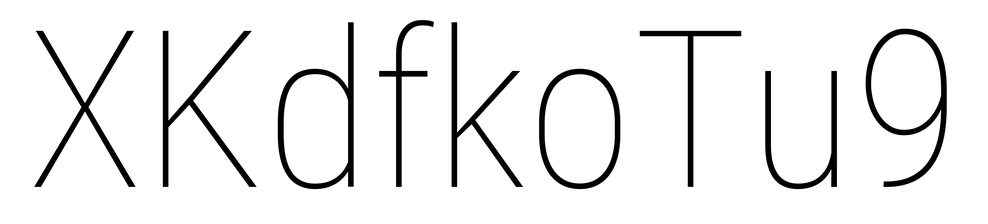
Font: Roboto_Condensed_Thin